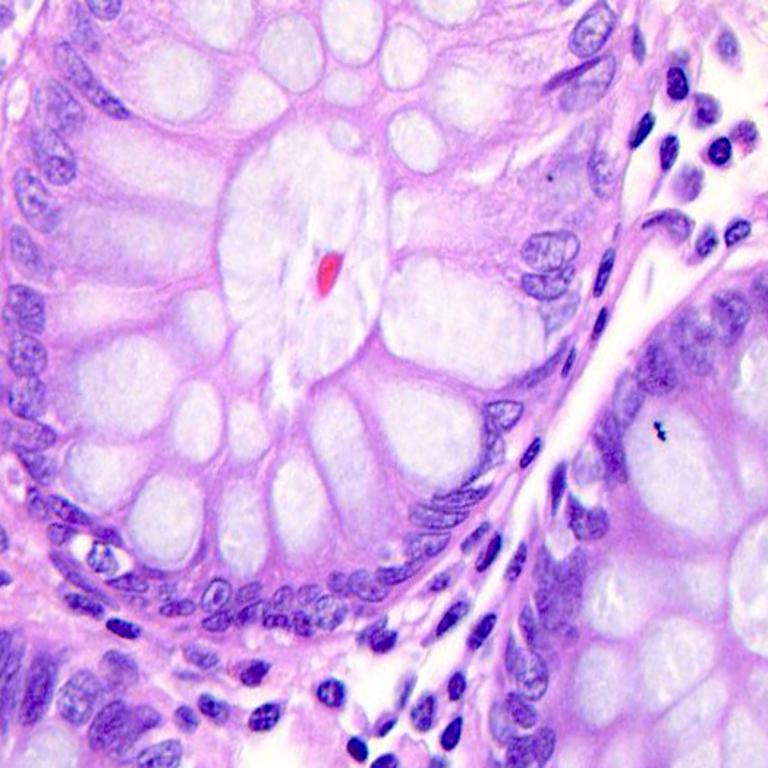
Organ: colon
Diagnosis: benign